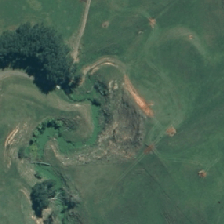
Land cover: low_producing_grassland